Question: I wrote a gui where a user draws something in a (640x480) window. It makes that drawing into a set of points stored in a Vector array. The width and height of the window I want it in is also 640x480.
I solved the scale issue, but not the positioning issue. The drawing is not going where I tell it to be. Code below of what I have so far.
'''
float scaleX = (float)width/boundingPoints.width;
float scaleY = (float)height/boundingPoints.height;
for(int i = 0; i < cg_points.size()-1; i++){
Point p1 = cg_points.get(i);
Point p2 = cg_points.get(i+1);
g.drawLine((int)(p1.x*scaleX) + pos.x, (int)(p1.y*scaleY) + pos.y, (int)(p2.x*scaleX) + pos.x, (int)(p2.y*scaleY) + pos.y);
}
'''
I want the drawing to start at where pos [x, y] is. What is currently the problem is this. It does follow what pos.x and pos.y does, but it is way off and not starting at pos[x,y].

As you can see from the picture, the box is where the star is supposed to be. The scaling is right as you can see, just not the pos. That is because the points in the drawing may start at (0,0).
Any suggestions?
Thanks!
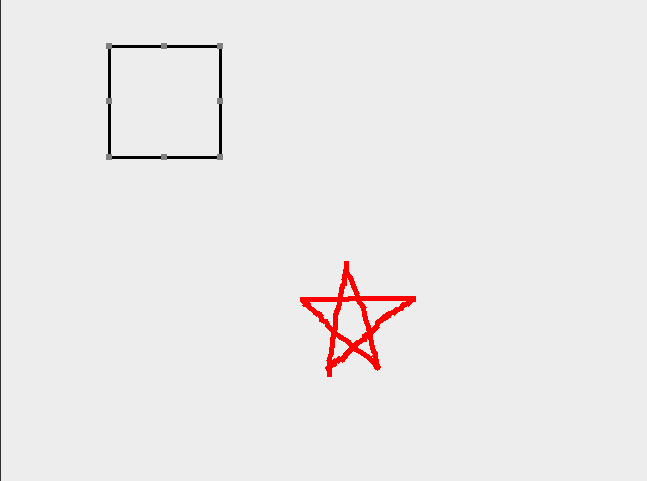
Answer: So I solved it...YAY!!! Here is the code below in case you run into the same issue as I had.
'''
float scaleX = (float)width/boundingPoints.width;
float scaleY = (float)height/boundingPoints.height;
int bx = boundingPoints.x;
int by = boundingPoints.y;
for(int i = 0; i < cg_points.size()-1; i++){
Point p1 = cg_points.get(i);
Point p2 = cg_points.get(i+1);
int x1 = (int) ((p1.x-bx)*scaleX);
x1 += pos.x;
int y1 = (int) ((p1.y-by)*scaleY);
y1 += pos.y;
int x2 = (int) ((p2.x-bx)*scaleX);
x2 += pos.x;
int y2 = (int) ((p2.y-by)*scaleY);
y2 += pos.y;
g.drawLine(x1, y1, x2, y2);
}
'''